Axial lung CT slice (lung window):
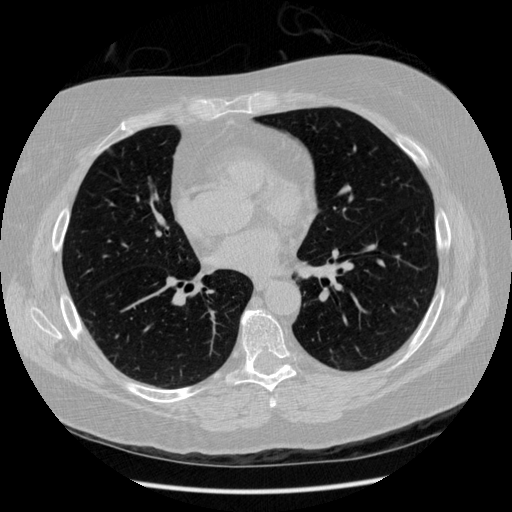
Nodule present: no